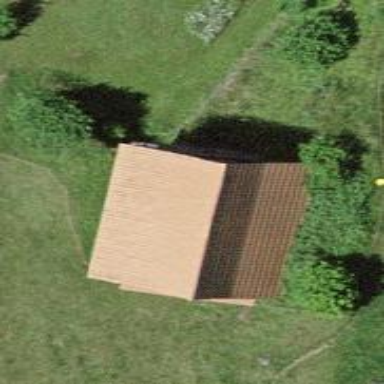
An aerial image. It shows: Barn.